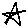
Label: star